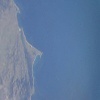
Label: water